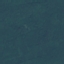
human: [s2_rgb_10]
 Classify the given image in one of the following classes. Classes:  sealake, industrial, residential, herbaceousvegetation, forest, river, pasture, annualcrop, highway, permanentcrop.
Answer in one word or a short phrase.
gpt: Forest